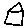
Label: house